Question: I try to create AVD. But Create button is deactive

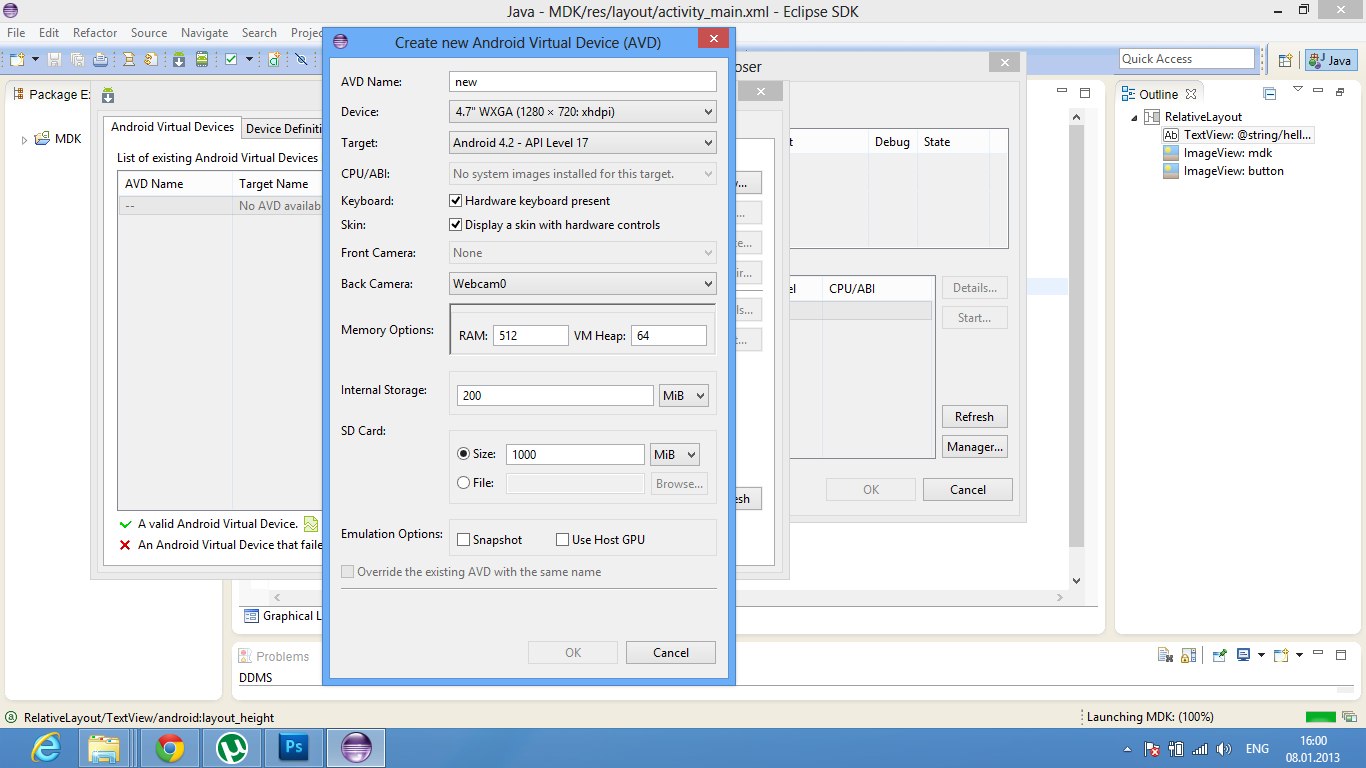
Answer: go to your SDK Manager and make sure everything required for API lv 17 is downloaded and installed